Interaction volume radius: 5 \u00c5
Interaction volume height: 25 \u00c5
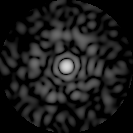
Disorder parameter: 0.8099